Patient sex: M
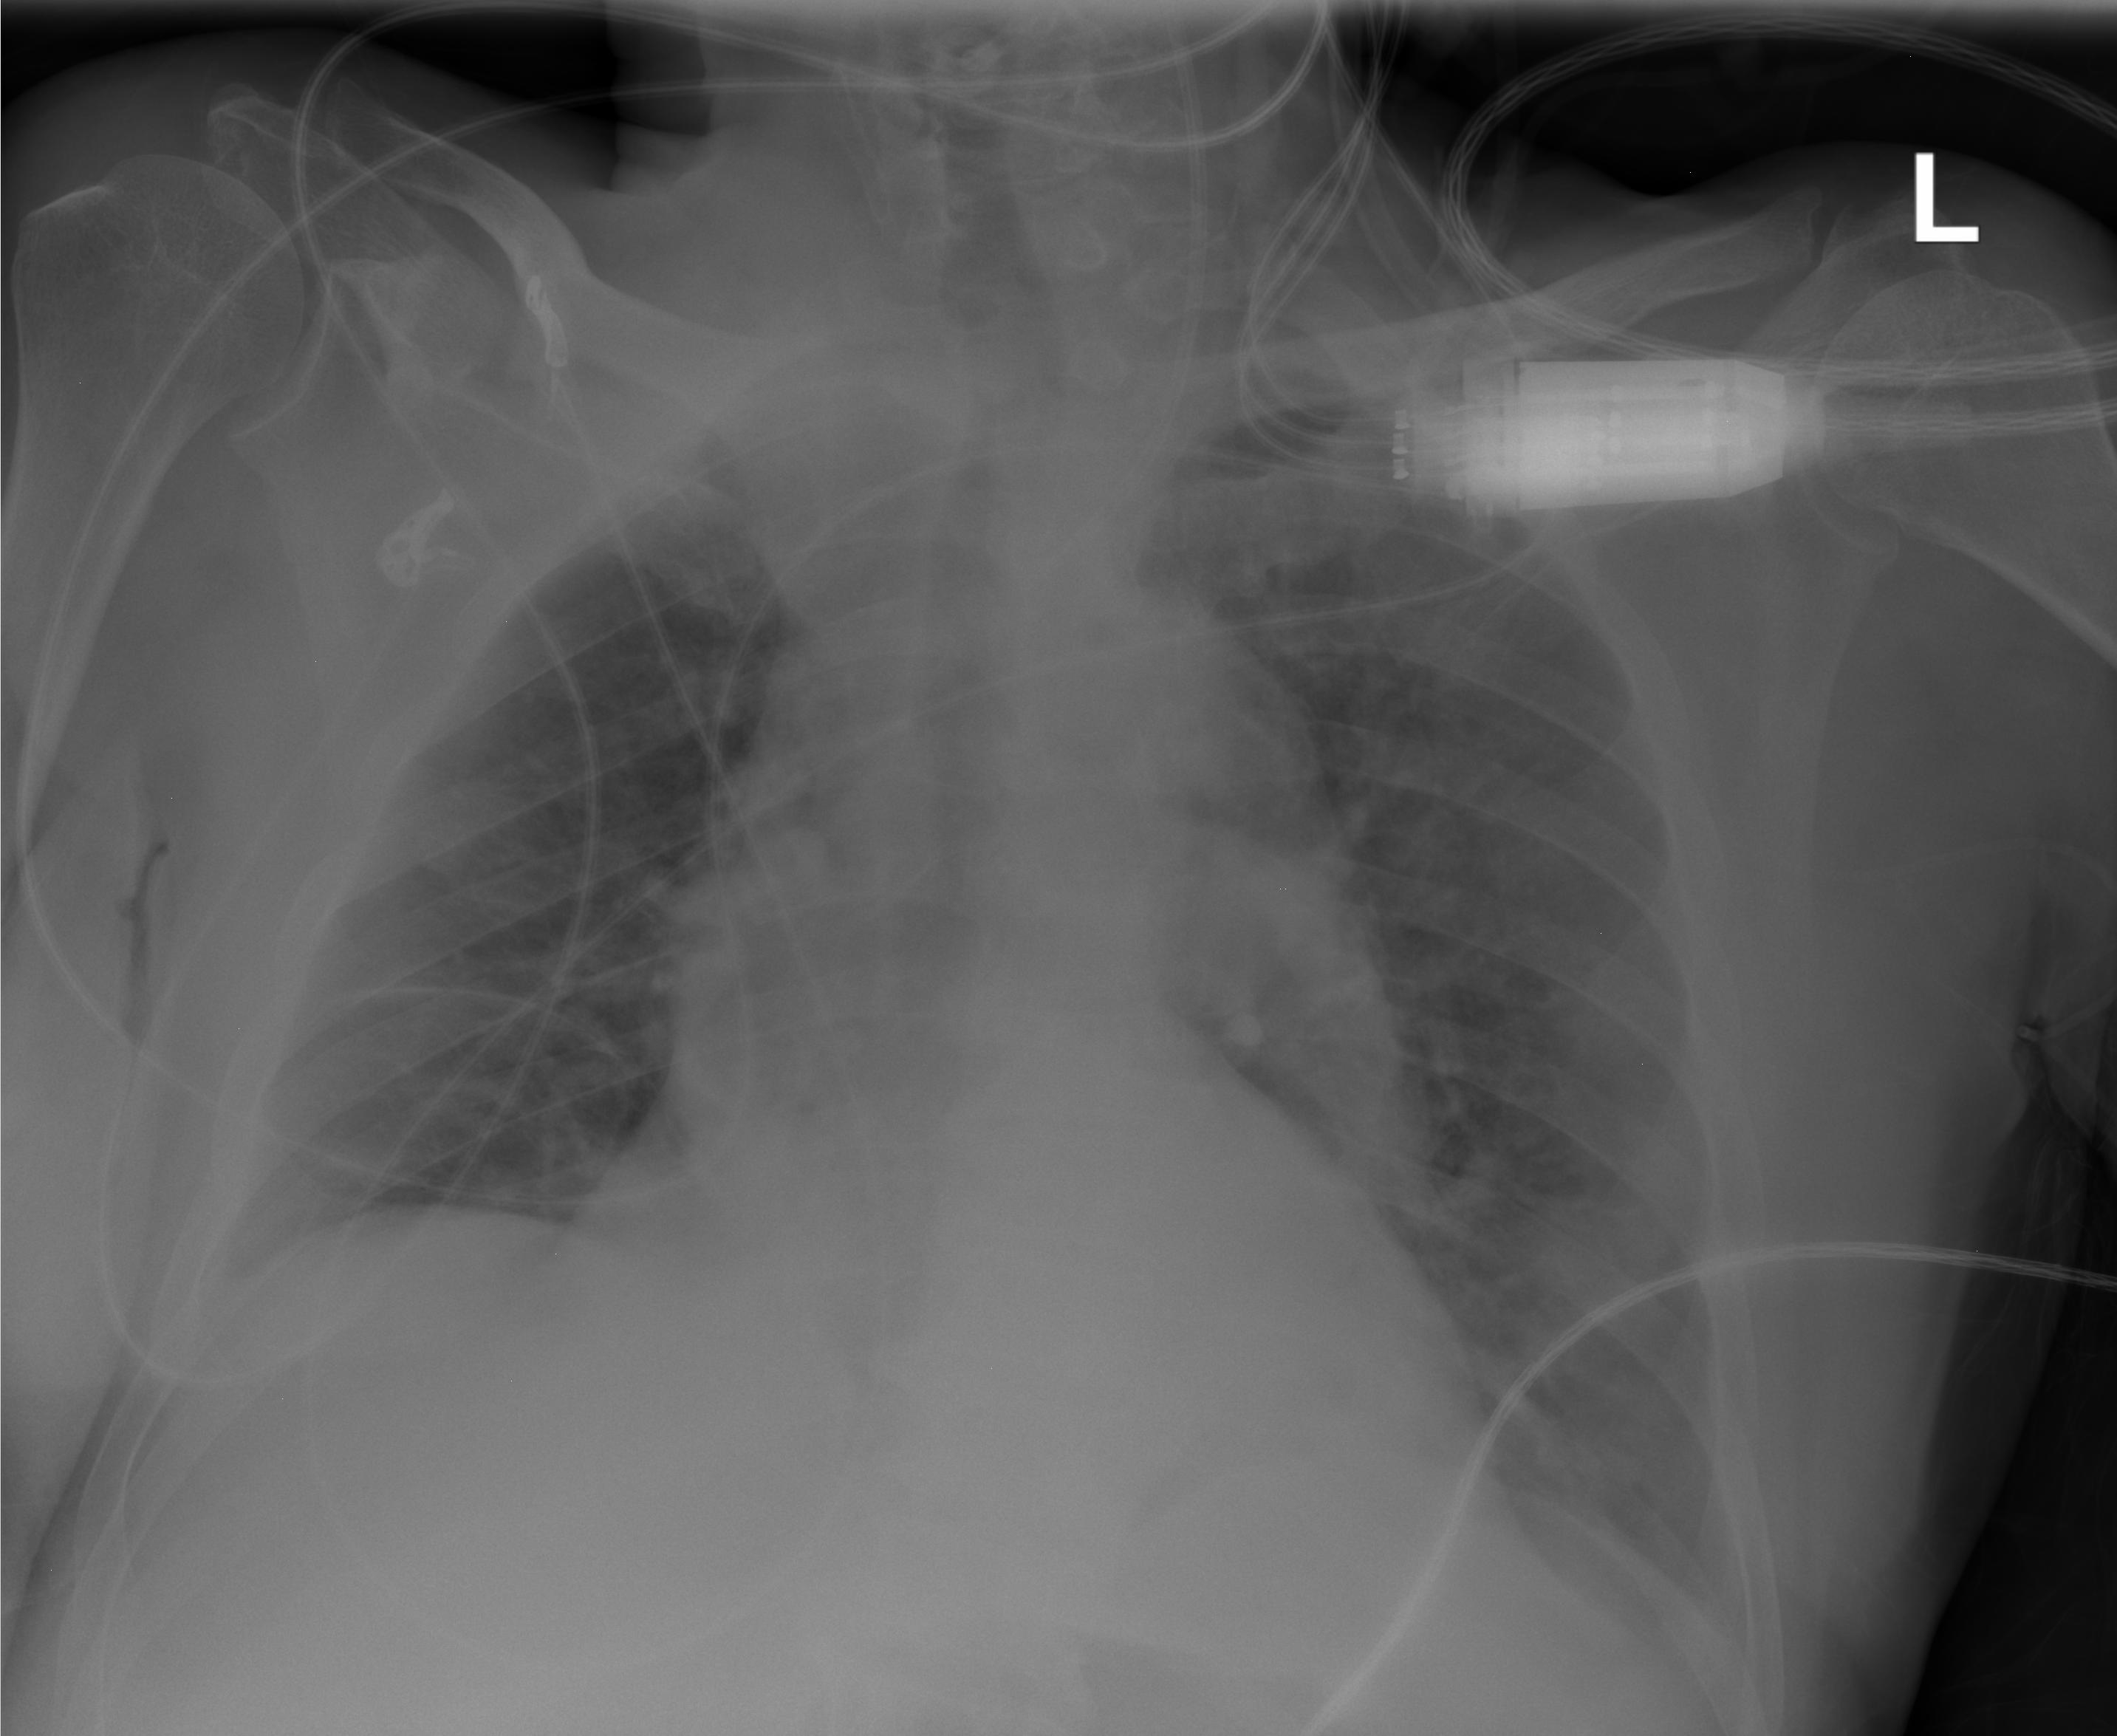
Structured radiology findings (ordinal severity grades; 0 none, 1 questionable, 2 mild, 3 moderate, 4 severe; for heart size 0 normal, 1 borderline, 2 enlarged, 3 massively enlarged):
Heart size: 1
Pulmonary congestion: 0
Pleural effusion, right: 2
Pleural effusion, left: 2
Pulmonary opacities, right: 0
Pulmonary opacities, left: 0
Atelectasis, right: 2
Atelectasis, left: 2